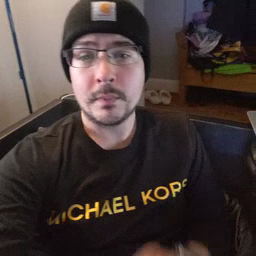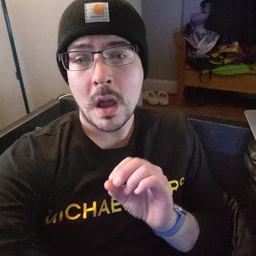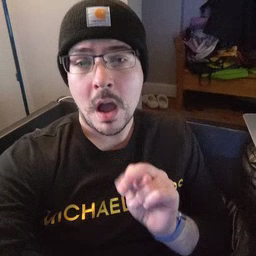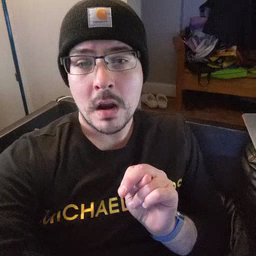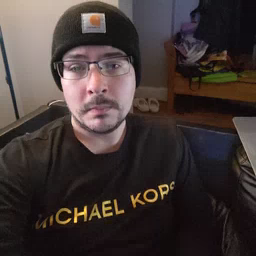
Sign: on